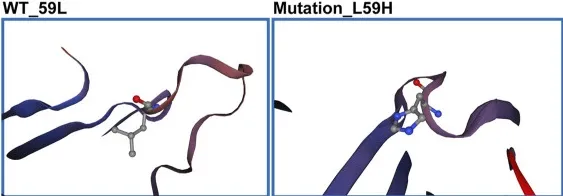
Genealogy and bioinformatics analysis of the proband. (E) Utilizing SWISS-MODEL software, spatial structure pattern maps were simulated for both the wild-type and mutant ZP3 proteins. These simulations revealed that the L59H variant alters the protein's overall shape. PolyPhen-2 was employed to predict the potential impact of the L59H variant on the structure and function of the human ZP3 protein. This mutation was predicted to be potentially damaging, with a score of 1.000 (sensitivity: 0.00; specificity: 1.00).
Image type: radiology (ct)